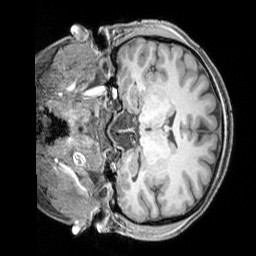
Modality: T1w
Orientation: coronal
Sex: female
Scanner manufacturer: siemens
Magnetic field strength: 3 T
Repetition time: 2.3 s
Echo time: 0.00226 s